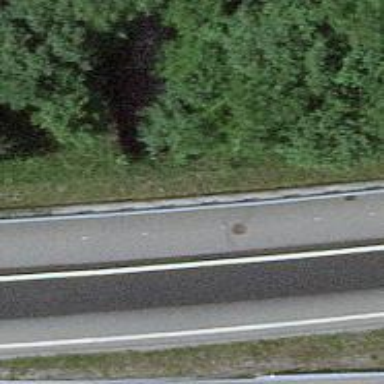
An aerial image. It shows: Asphalt track passing through tunnel with grade 1 tracktype.